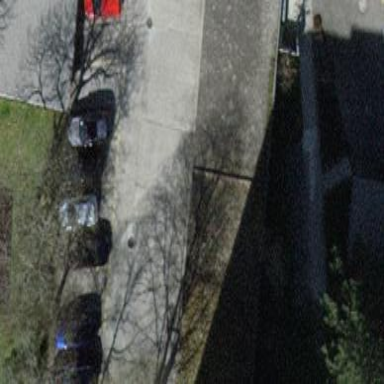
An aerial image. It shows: Group of garages.